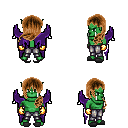
a pixel art fantasy rpg character, male body template, orc, green skin, purple wings, metal pants, brown left-swept hairstyle, gold gloves, gray slippers, four views (front, back, left, right), 2x2 character sprite sheet, small pixel art, hard edges, no anti-aliasing